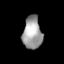
Tissue: lung
Cell type: Myeloid cells
Senescence score: 0.6058
Nuclear area (px): 604
Mean DAPI intensity: 159.694